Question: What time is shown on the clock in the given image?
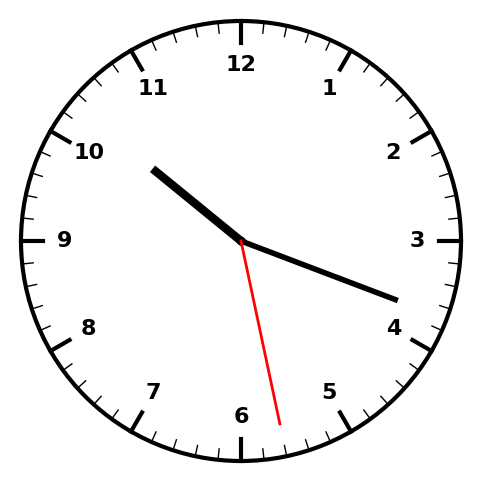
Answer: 10:18:28